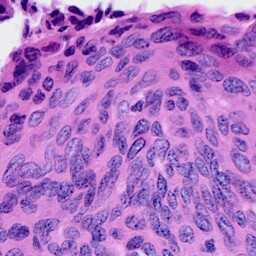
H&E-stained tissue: Cervix